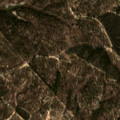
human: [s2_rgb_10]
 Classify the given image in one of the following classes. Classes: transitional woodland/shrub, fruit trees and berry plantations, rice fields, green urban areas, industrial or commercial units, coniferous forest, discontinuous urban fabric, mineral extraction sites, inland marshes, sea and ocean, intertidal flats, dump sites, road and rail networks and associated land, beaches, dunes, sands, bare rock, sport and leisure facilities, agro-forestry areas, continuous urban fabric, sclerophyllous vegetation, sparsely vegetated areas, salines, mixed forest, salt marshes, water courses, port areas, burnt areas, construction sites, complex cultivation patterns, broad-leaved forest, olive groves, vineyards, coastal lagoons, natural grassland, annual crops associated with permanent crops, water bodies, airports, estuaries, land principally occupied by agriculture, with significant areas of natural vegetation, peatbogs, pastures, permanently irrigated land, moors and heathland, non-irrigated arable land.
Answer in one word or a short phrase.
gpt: agro-forestry areas, broad-leaved forest, transitional woodland/shrub